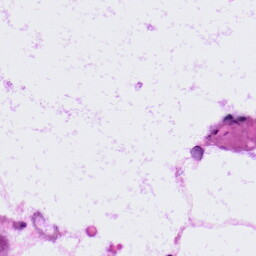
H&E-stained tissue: LymphNode